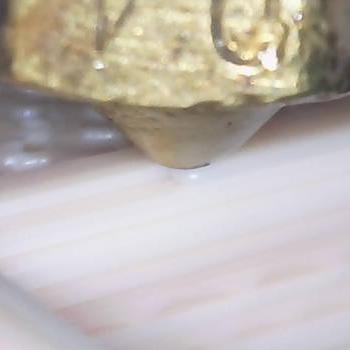
Flow rate: 158%